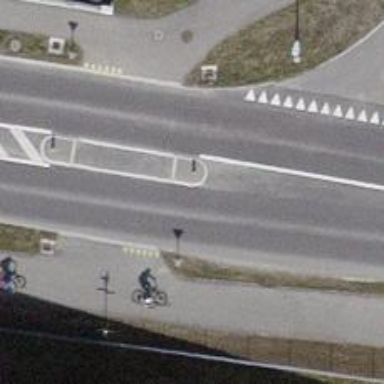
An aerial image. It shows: Unmarked crossing for cyclists on cycleway.